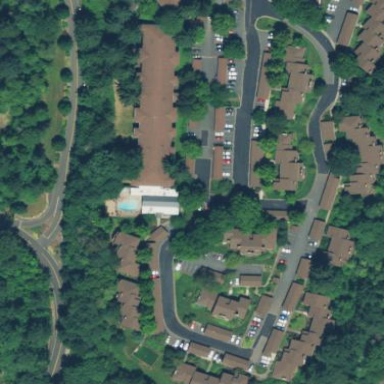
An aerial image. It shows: Residential area with apartments.